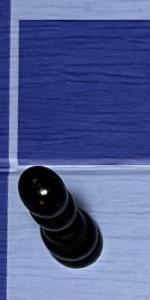
Label: Pawn_Black